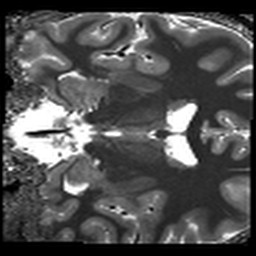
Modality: T1map
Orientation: coronal
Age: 24
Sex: female